Question: I need a responsive date picker for travel site. I've tried lots of Google searches but can't find any responsive date picker except pickadate.js but I want to show two months at a time...
I also tried to make the jQueryUI date picker responsive like:
'''
@media (max-width: 480px) {
#ui-datepicker-div{ width:70%!important;}
.ui-datepicker-multi, .ui-datepicker-group {float: none!important;}
.ui-datepicker-multi-2 .ui-datepicker-group{width:100%!important;}
}
'''
but the problem is the calender open in up direction; see the attached photo

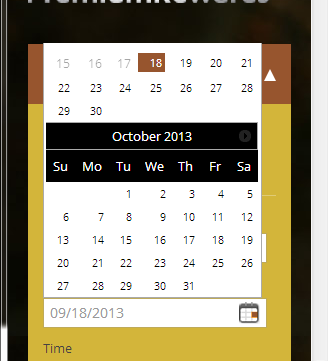
Answer: Try using this,
<URL>
OR
<URL>